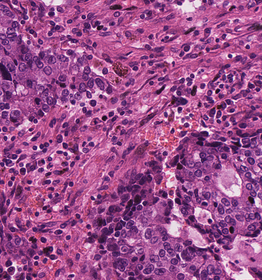
Tumor epithelial tissue: yes
Tumor-associated stroma tissue: yes
Normal tissue: no